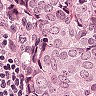
Metastatic tissue present: yes